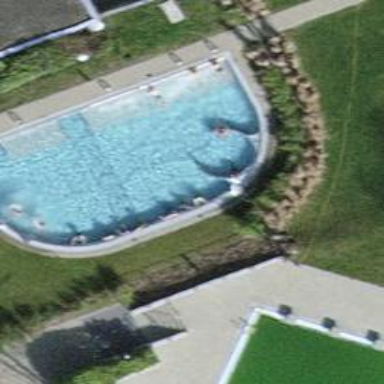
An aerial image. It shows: Swimming pool located in leisure land.